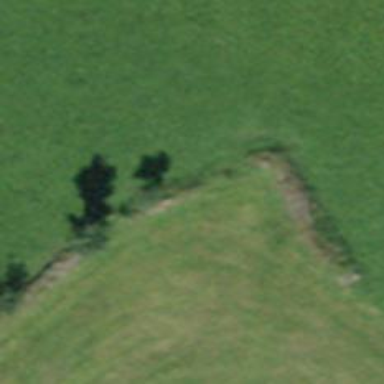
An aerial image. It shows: Dry stone wall barrier.